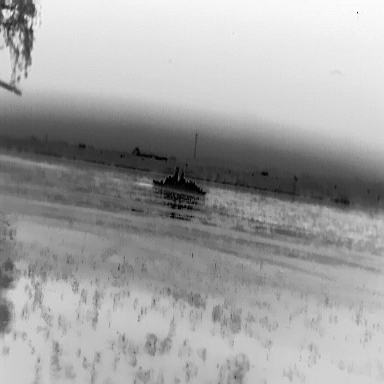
There is a warship in the infrared image.